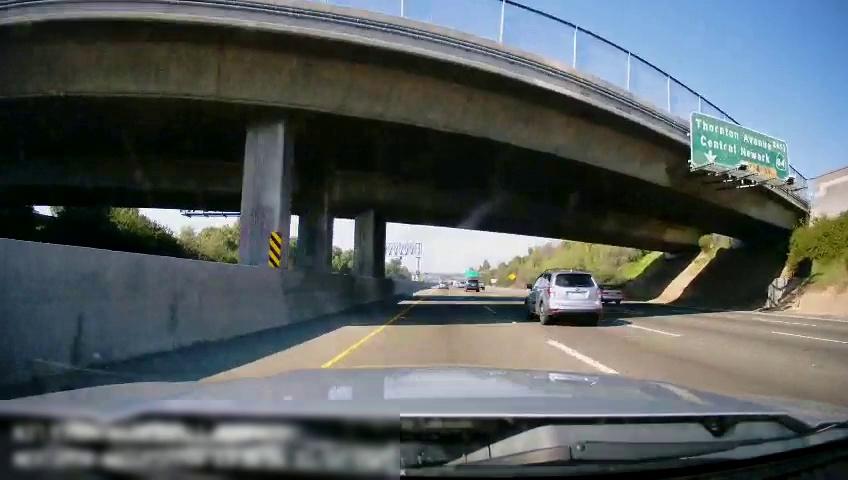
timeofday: Day
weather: Sunny
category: Drivable Space
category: Vehicles | SUV
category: Vehicles | SUV
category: Vehicles | Car
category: Lanes | Current Lane
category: Lanes | Current Lane
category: Lanes | Alternate Lane
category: Lanes | Alternate Lane
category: Lanes | Alternate Lane
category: Lanes | Alternate Lane
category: Traffic | Signs
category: Traffic | Signs